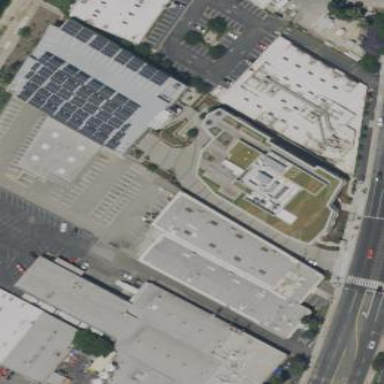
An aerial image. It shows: Industrial building.